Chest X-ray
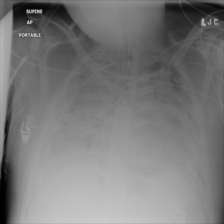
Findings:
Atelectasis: negative
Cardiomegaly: negative
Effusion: negative
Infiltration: negative
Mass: negative
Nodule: negative
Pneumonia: negative
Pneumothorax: negative
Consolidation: negative
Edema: negative
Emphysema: negative
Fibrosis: negative
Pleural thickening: negative
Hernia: negative